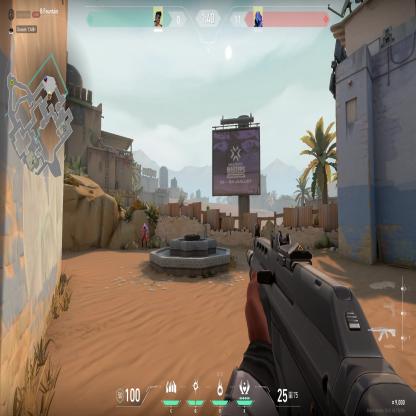
Label: enemy